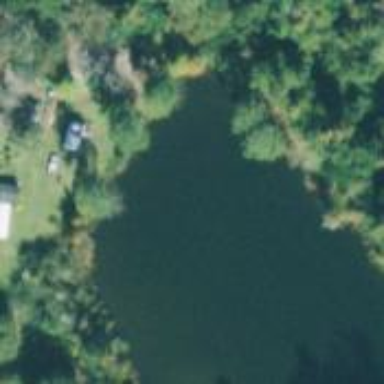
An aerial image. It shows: Pond with natural water.